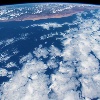
Label: cloud